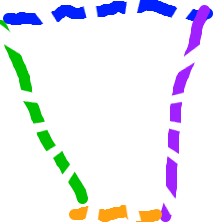
Shape: trapezoid